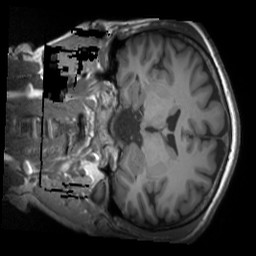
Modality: T1w
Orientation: coronal
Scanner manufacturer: siemens
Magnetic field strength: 3 T
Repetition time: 1.9 s
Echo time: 0.00267 s